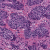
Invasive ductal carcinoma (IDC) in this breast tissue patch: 1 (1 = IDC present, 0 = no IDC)